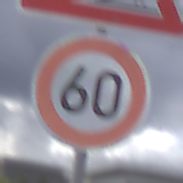
Verkehrszeichen: Geschwindigkeit60
Zusatzzeichen oben: SplittSchotter
Umgebung: Outdoor, Suburban
Tageszeit: MorningAfternoon
Wetter: PartlyCloudy
Licht: Natural
Jahreszeit: NotSpecified
Kontrast: LowContrast